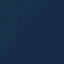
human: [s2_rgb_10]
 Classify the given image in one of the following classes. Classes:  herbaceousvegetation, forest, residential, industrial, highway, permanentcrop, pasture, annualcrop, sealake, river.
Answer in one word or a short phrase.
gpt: SeaLake